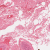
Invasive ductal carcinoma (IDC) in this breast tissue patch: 0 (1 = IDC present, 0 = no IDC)